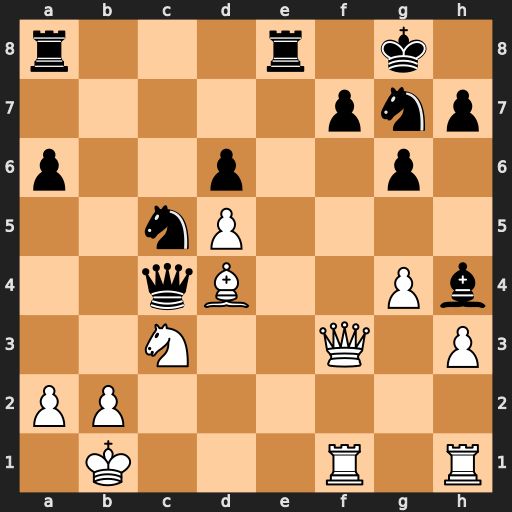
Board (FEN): r3r1k1/5pnp/p2p2p1/2nP4/2qB2Pb/2N2Q1P/PP6/1K3R1R
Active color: w
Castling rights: -
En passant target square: -
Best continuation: Qxf7+ Kh8 Qxg7#